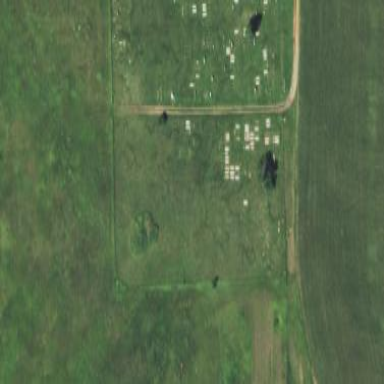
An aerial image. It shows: Graveyard.